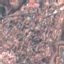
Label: Residential